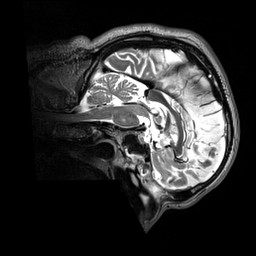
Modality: T2w
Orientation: sagittal
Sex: male
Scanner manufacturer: siemens
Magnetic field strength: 3 T
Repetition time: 3.2 s
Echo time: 0.409 s